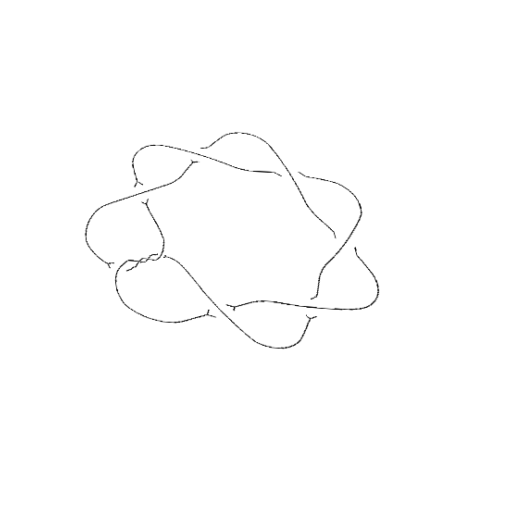
Crossing number: 10